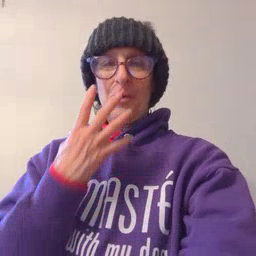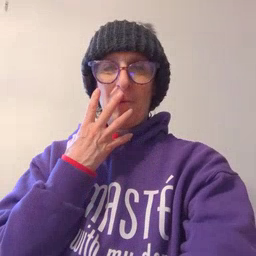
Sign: wet